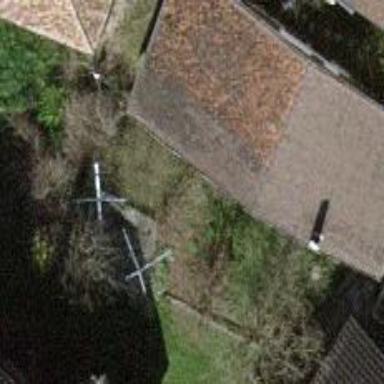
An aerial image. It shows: Simple house.